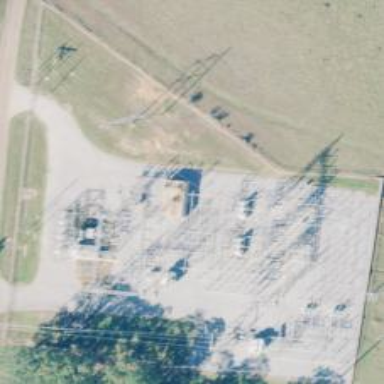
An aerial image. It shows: Power substation with transmission level designation. It is enclosed by fence.